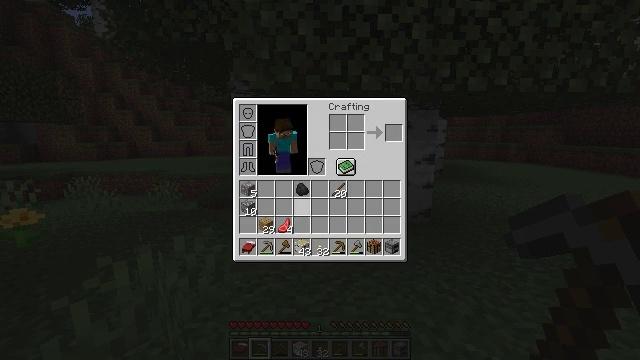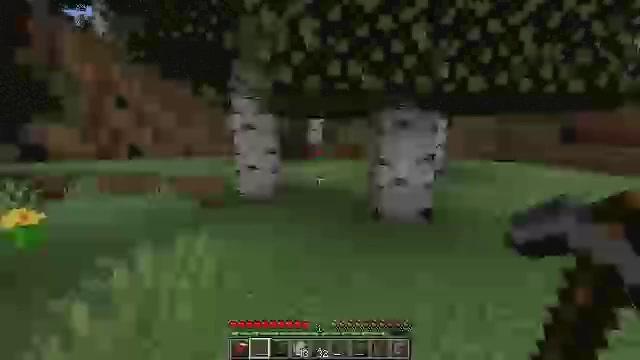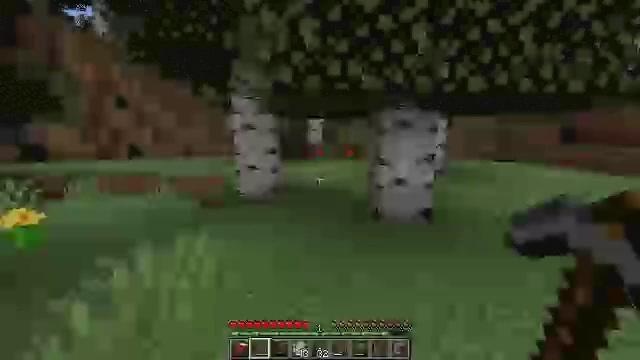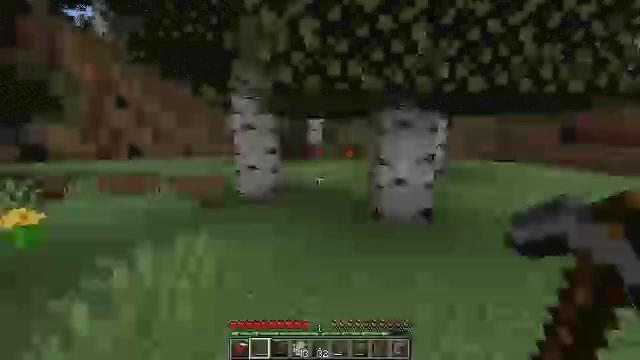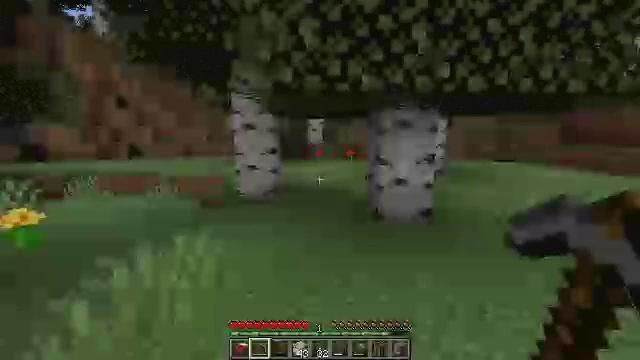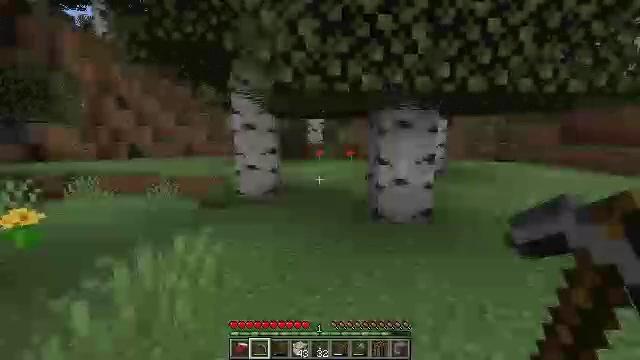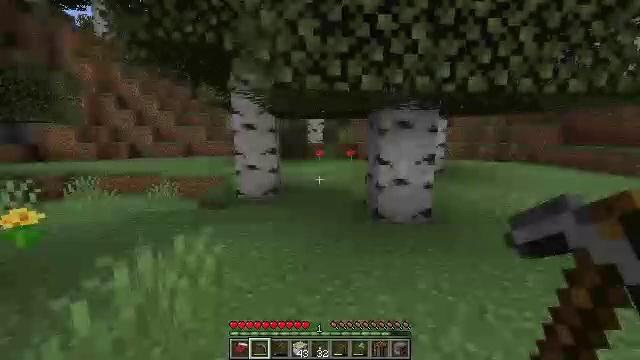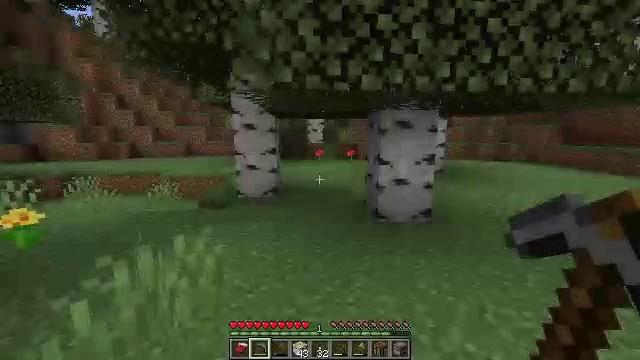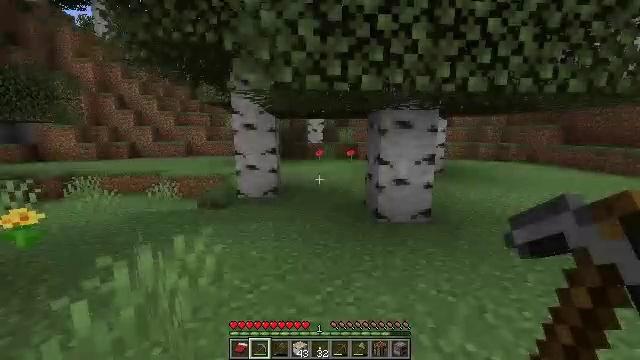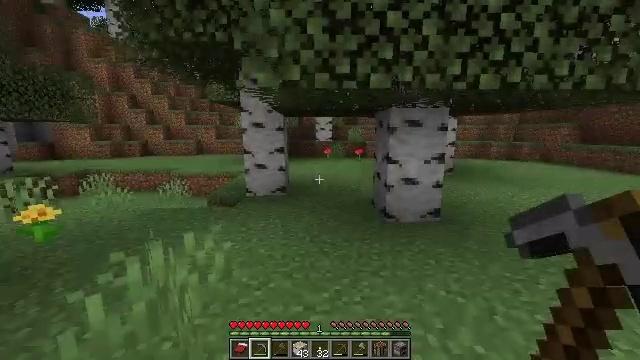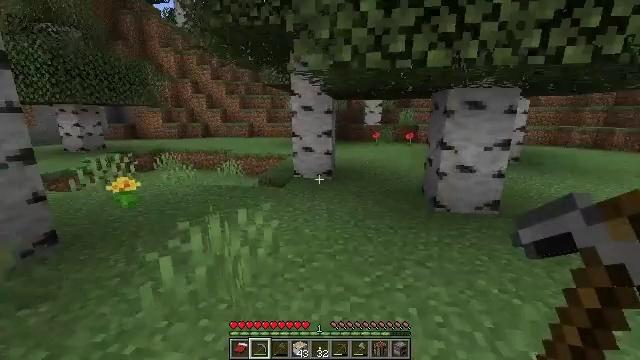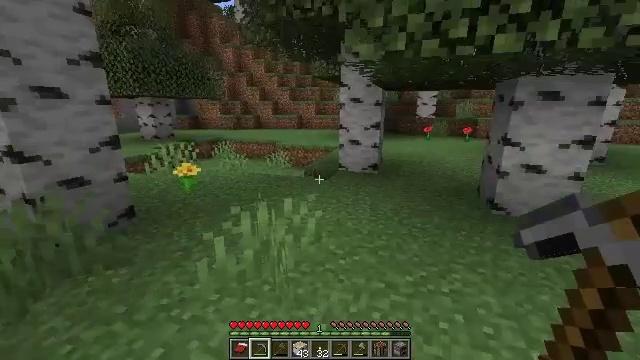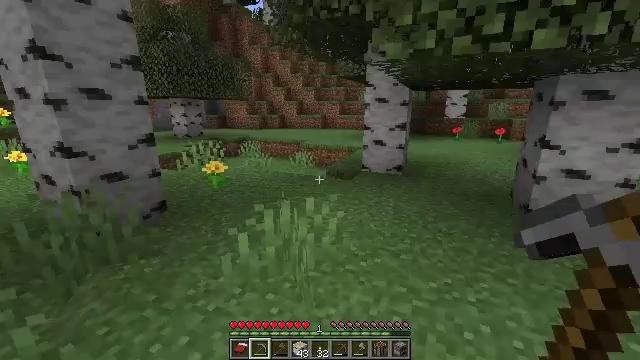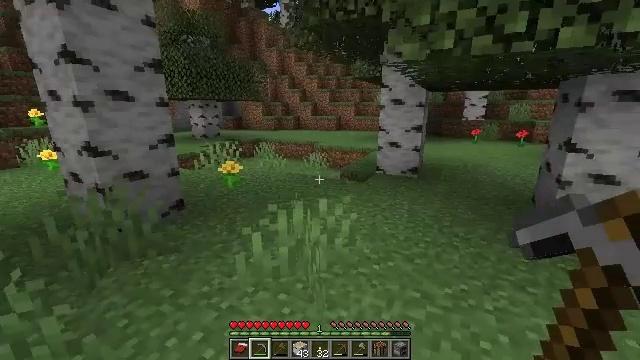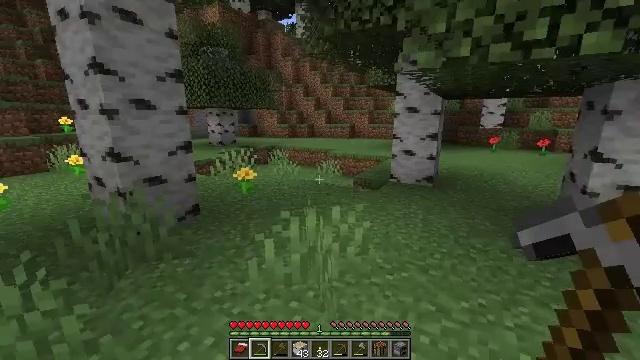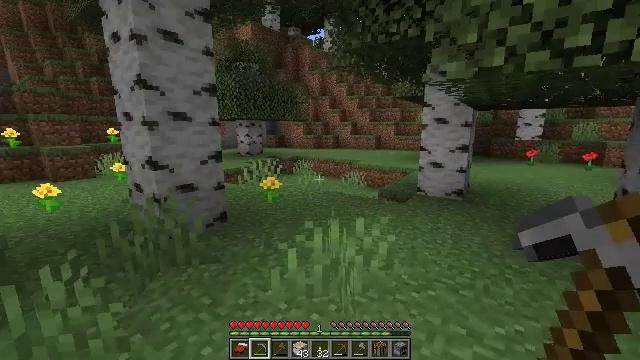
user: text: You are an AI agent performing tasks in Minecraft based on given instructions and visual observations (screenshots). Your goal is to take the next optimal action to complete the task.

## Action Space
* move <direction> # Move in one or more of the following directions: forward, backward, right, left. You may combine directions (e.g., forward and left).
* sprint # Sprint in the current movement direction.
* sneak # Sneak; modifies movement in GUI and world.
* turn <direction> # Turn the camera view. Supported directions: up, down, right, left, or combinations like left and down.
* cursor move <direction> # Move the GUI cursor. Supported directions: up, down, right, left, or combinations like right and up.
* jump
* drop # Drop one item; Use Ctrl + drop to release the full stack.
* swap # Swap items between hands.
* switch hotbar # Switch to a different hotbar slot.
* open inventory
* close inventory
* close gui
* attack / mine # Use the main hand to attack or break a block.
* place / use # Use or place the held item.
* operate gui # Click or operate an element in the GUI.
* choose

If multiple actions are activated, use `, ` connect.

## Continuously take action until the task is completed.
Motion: motion action
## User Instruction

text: Gather birch leaves using hands or shears.
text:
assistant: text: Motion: no_op
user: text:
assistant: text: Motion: no_op
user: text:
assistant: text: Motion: close gui
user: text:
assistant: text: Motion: open inventory
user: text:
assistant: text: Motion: no_op
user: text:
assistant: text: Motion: no_op
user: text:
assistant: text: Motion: no_op
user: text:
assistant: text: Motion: no_op
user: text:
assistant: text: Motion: no_op
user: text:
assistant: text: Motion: turn left
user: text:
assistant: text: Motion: turn left and down
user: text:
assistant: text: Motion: turn left and down
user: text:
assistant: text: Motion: turn left
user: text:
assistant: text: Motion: turn left
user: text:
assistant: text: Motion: turn left and up
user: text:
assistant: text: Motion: turn left and up
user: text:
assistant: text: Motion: turn left
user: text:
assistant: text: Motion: turn left and up
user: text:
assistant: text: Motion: no_op
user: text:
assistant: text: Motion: no_op
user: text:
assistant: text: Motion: no_op
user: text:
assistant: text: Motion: no_op
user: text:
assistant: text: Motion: no_op
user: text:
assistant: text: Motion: no_op
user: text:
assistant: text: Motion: no_op
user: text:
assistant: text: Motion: no_op
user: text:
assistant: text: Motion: no_op
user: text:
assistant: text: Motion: no_op
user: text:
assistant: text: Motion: no_op
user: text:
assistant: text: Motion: no_op